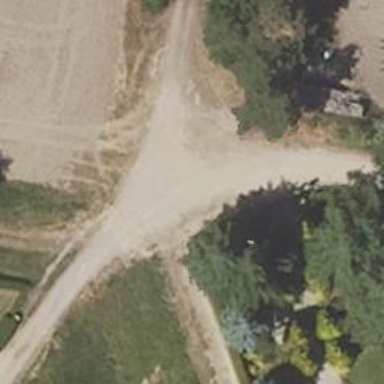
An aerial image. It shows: Well-maintained track road with grade 1 tracktype.